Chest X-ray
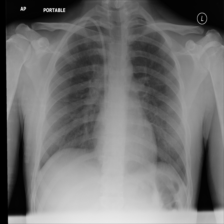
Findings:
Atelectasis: negative
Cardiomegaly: negative
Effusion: negative
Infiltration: negative
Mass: negative
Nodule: negative
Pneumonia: negative
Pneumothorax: negative
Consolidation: negative
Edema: positive
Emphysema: negative
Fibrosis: negative
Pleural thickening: negative
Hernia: negative